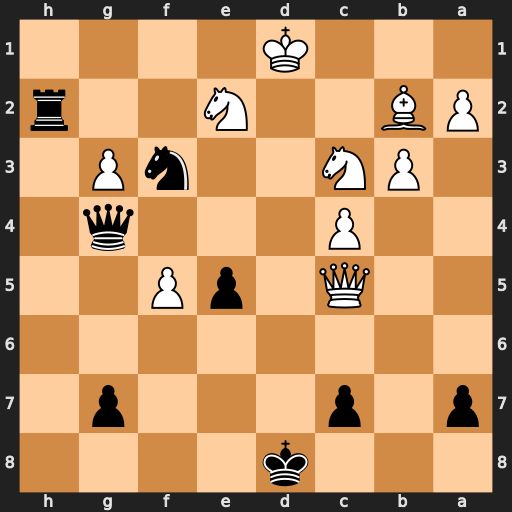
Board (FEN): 3k4/p1p3p1/8/2Q1pP2/2P3q1/1PN2nP1/PB2N2r/3K4
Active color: b
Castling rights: -
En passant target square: -
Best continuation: Rh1+ Kc2 Qxf5+ Ne4 Qxe4+